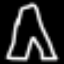
Label: pants